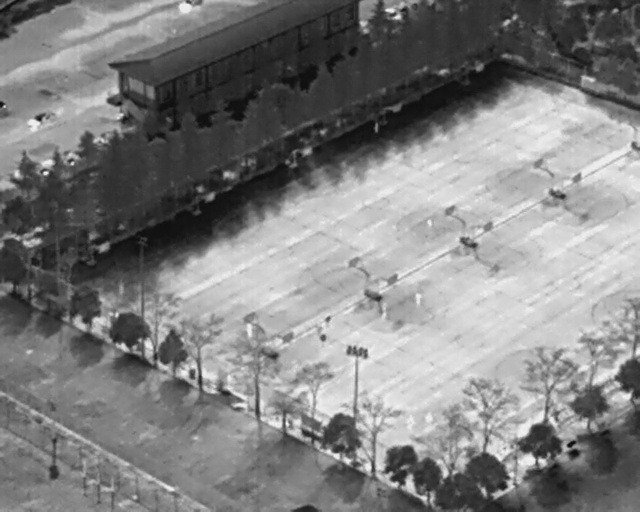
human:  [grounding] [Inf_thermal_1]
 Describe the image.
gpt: In the satellite image, there is  <ref>1 small person </ref> <box>[[57, 24, 60, 25, 2]]</box> located at top,  <ref>3 medium person </ref> <box>[[37, 63, 40, 65, 2], [48, 64, 52, 66, 2], [63, 57, 66, 59, 2]]</box> located at center,  <ref>1 small person </ref> <box>[[62, 81, 65, 83, 2]]</box> located at bottom,  <ref>1 medium person </ref> <box>[[65, 80, 68, 82, 2]]</box> located at bottom,  <ref>2 small car </ref> <box>[[5, 20, 6, 26, 147], [28, -1, 30, 3, 1]]</box> located at top left,  <ref>1 small person </ref> <box>[[66, 42, 68, 44, 2]]</box> located at center,  <ref>1 small car </ref> <box>[[60, 0, 62, 4, 28]]</box> located at top.